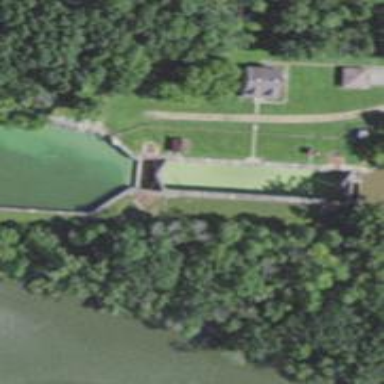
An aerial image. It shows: Lock gate on waterway.